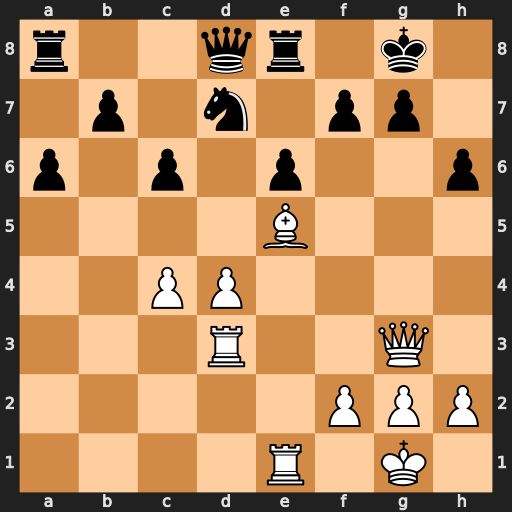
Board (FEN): r2qr1k1/1p1n1pp1/p1p1p2p/4B3/2PP4/3R2Q1/5PPP/4R1K1
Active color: w
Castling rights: -
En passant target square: -
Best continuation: Qxg7#